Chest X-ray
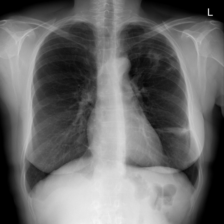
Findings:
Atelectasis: negative
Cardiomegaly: negative
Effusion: negative
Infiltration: negative
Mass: negative
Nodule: negative
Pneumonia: negative
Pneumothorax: negative
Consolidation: negative
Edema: negative
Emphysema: negative
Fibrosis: negative
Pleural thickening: negative
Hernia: negative